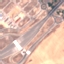
Land use / land cover class: Highway